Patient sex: M
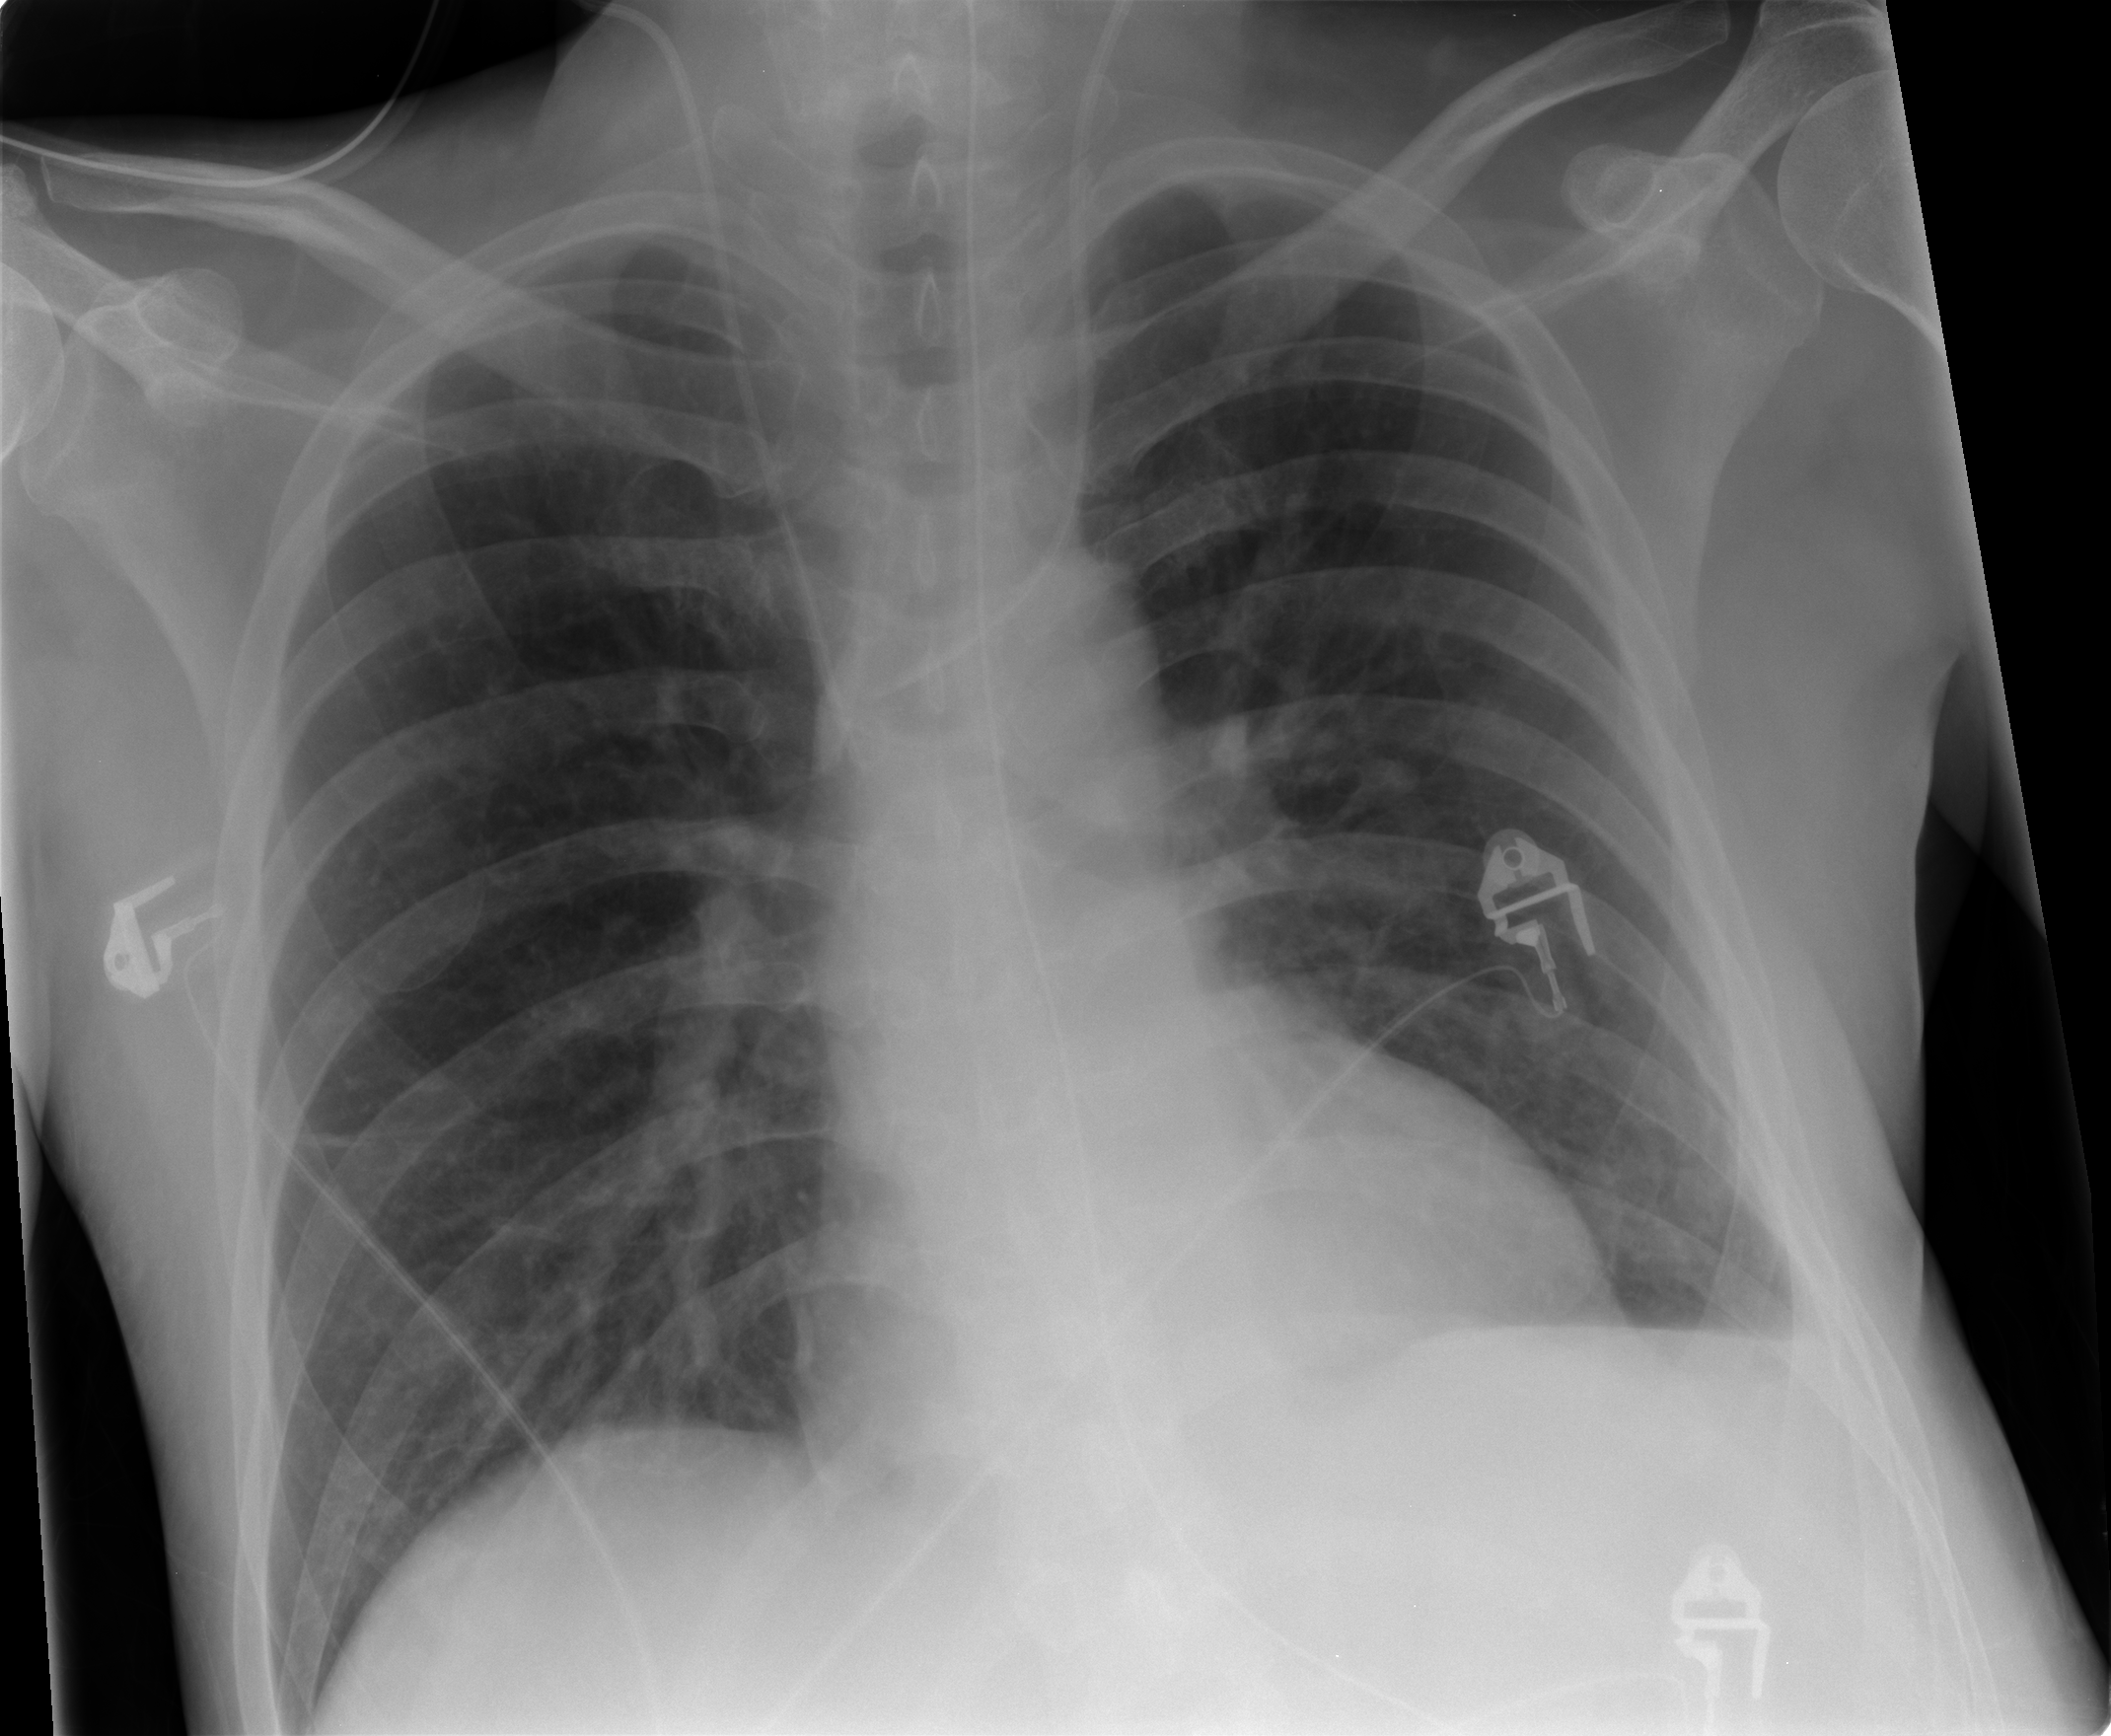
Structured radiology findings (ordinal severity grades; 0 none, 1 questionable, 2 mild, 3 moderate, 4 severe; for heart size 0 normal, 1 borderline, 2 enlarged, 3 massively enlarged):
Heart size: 0
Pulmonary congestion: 0
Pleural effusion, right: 0
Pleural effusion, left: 1
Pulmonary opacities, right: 0
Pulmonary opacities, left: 0
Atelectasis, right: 0
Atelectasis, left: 2